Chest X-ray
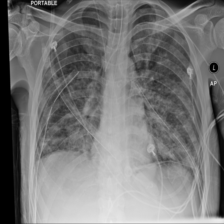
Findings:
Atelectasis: negative
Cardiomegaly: negative
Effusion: negative
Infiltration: negative
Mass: negative
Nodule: negative
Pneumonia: negative
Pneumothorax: positive
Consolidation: negative
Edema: negative
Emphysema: negative
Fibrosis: negative
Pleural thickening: negative
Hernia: negative